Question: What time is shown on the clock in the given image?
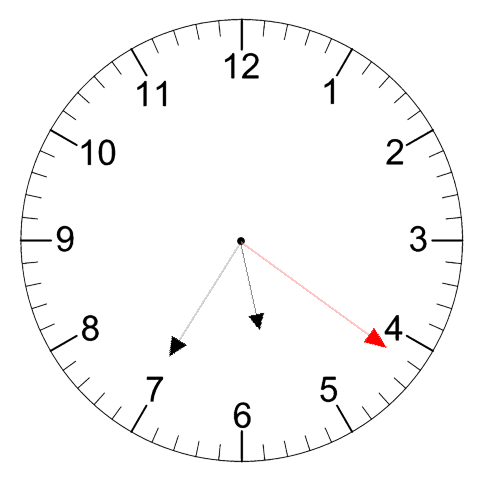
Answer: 05:35:21